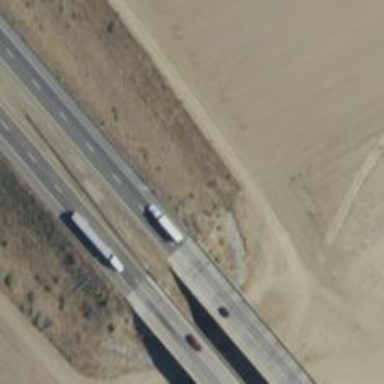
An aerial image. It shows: Viaduct bridge on motorway.